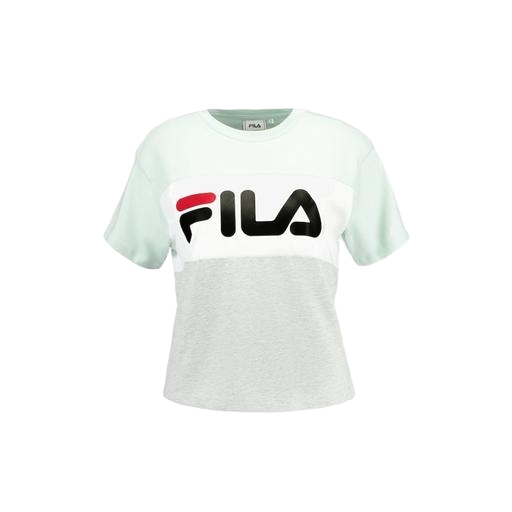
colorblock graphic tee, colorblock tee, mid t-shirt, white background